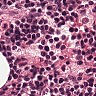
Metastatic tissue present: no